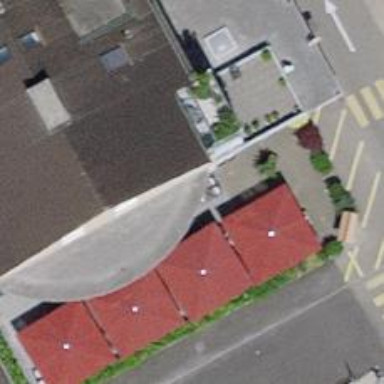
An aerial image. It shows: Restaurant.